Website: macys
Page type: account-selection
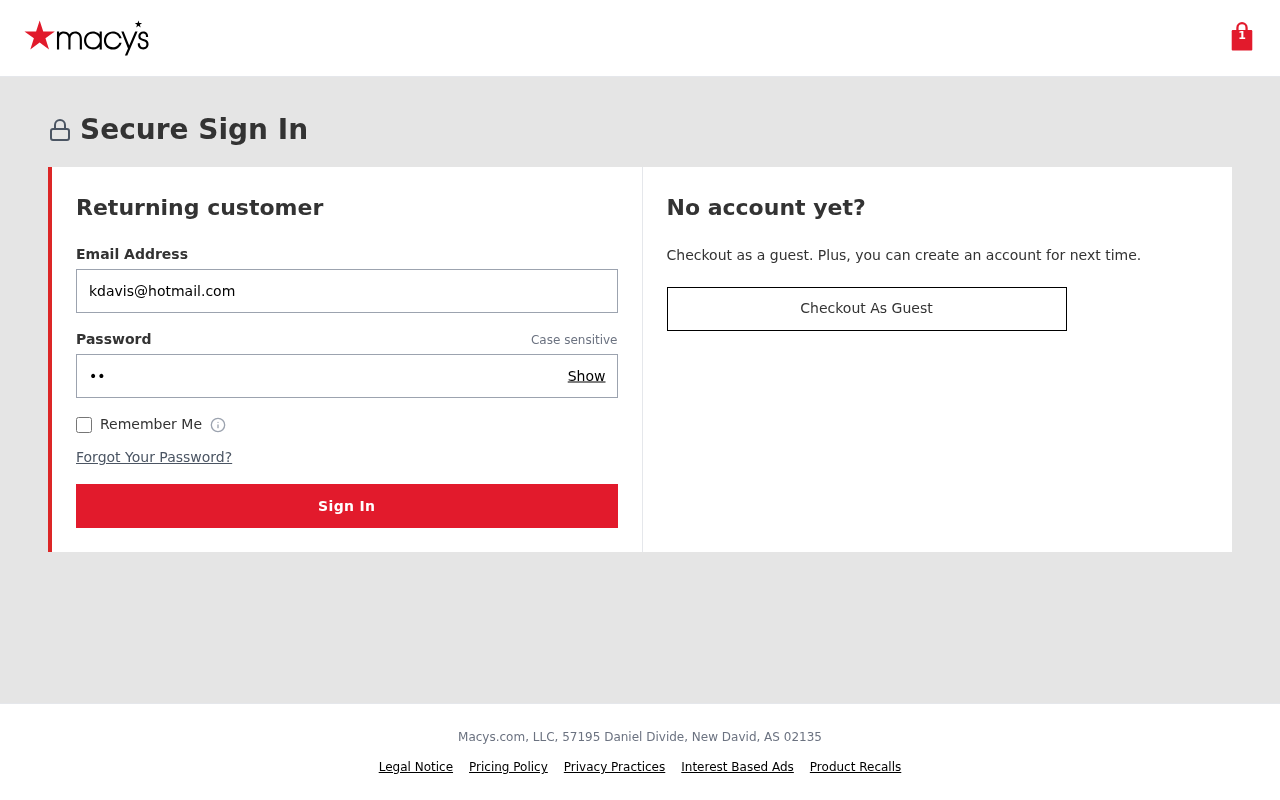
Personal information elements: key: PII_EMAIL
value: kdavis@hotmail.com
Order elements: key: ORDER_NUM_ITEMS
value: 1